Field crop: tomato
Growth stage: 1
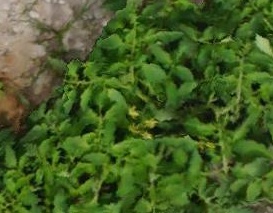
Species: tomato